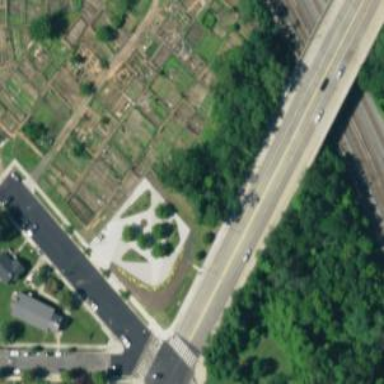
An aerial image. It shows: Memorial site with historic significance.